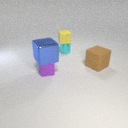
small purple metal cube to the left of large brown rubber cube